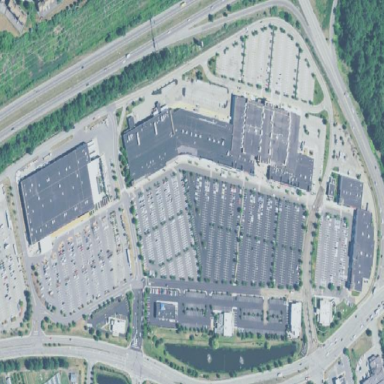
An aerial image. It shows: Retail area.